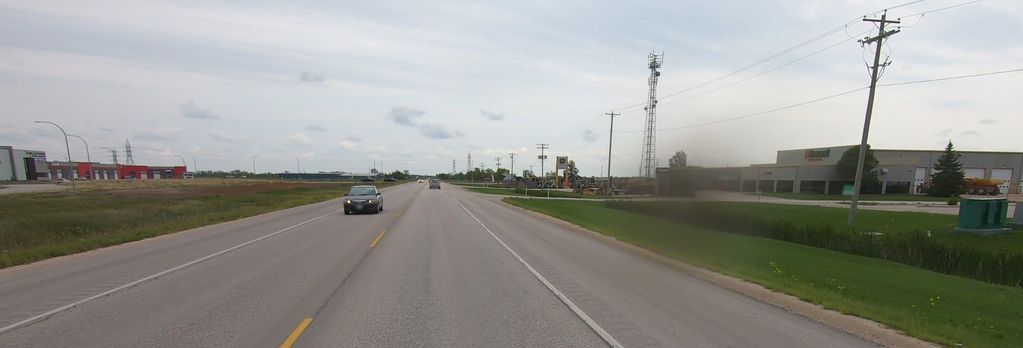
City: winnipeg